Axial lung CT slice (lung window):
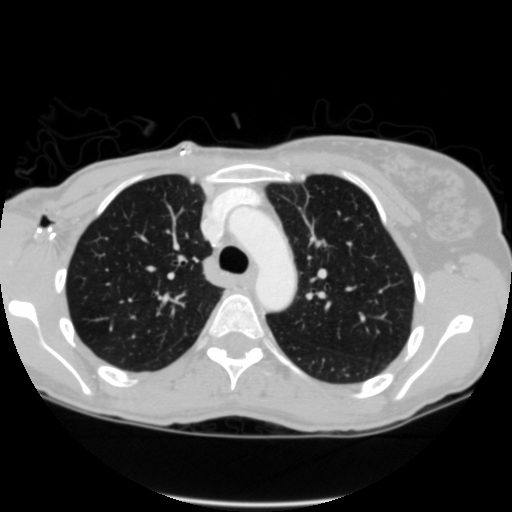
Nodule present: no